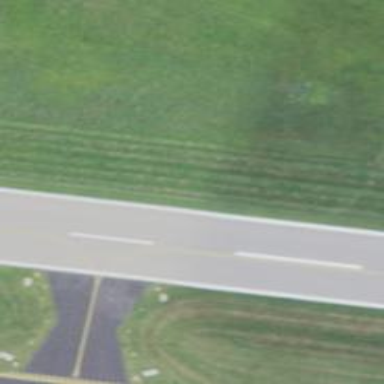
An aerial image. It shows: Asphalt runway at the airport.